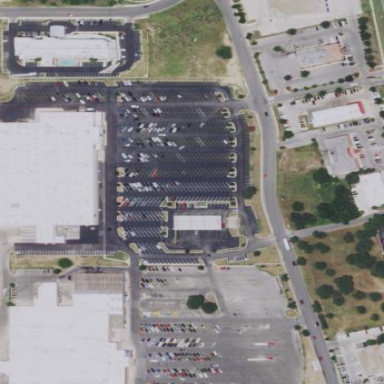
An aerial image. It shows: Retail area.